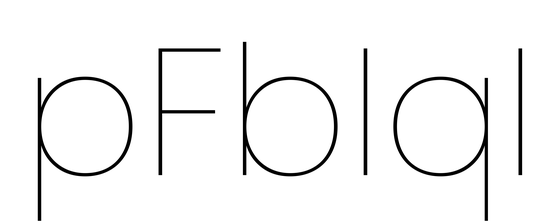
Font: Poppins-Thin